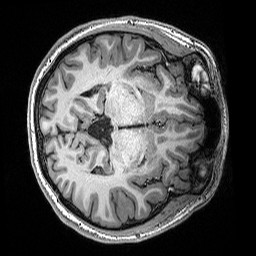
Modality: T1w
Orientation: axial
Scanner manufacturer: siemens
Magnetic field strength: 3 T
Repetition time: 2.53 s
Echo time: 0.0033 s